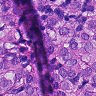
Metastatic tissue present: yes